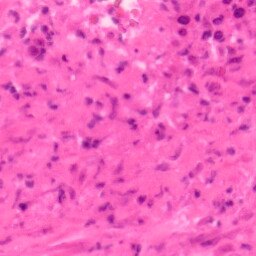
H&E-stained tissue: Colon